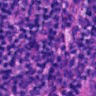
Metastatic tissue present: no